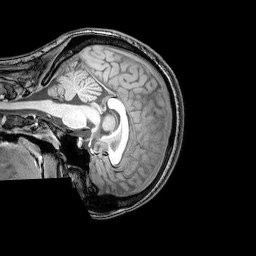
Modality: T1w
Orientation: sagittal
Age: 24
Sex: female
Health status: healthy
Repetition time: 0.081 s
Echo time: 0.037 s